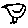
Label: bird